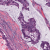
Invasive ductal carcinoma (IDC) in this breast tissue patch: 1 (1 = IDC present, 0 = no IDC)